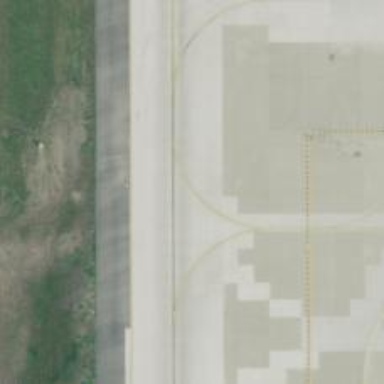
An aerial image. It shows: View of taxiway at the airport.